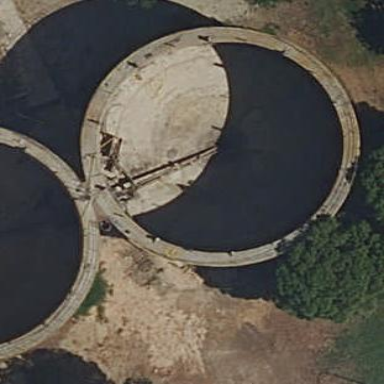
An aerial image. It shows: Storage tank with man-made structure.